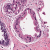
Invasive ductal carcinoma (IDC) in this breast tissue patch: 0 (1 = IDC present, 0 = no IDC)